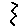
Label: zigzag